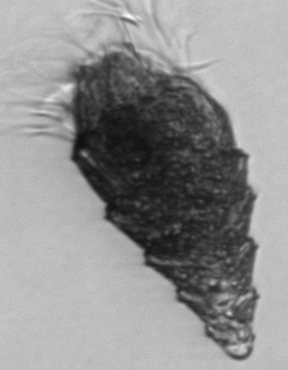
Label: Laboea_strobila